Question: I want to create a web application with the following architecture:

There is some functionality, whish is encapsulated in the "Business logic" module (1). It uses MongoDB as a data store (5) and an external (command line) application (4).
The functionality of the application is brought to the end users via two channels:
1. The web application itself (2) and
2. public API (3), which allows third-party applications and mobile devices to access the business logic functionality.
The web application is written in Java and based on the Vaadin platform. Currently it runs in Jetty web server.
One important requirement: The web application should be scalable, i. e. it must be possible to increase the number of users/transactions it can service by adding new hardware.
I have following questions regarding the technical implementation of this architecture:
1. What technology can be used to implement the business logic part? What are the sensible options for creating a SCALABLE app server?
2. What web server can I choose for the web interface part (2) to make it scalable? What are the options?
3. Calculations done in the external system (4) are potentially CPU-intensive. Therefore I want to do them in an asynchronous way, i. e.
a) the user sends a request for this operation (via web interface or public API, 2 and 3 in the above image), that
b) request is put into a queue, then
c) the CPU-intensive calculations are done and
d) at some point in time the answer is sent to the user.
What technological options are there to implement this queueing (apart from JMS) ?
Thanks in advance
Dmitri
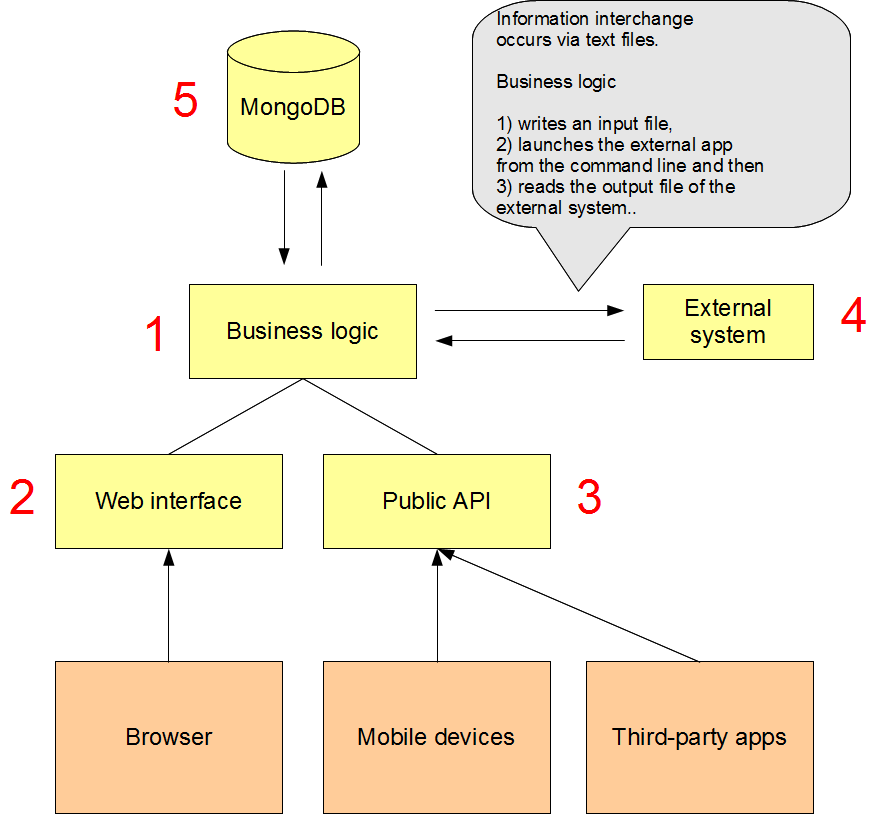
Answer: Since nobody answered my question, I'll do it myself.
From other resources I learned that following technologies can be used for implementing this architecture:
1) Spring for Business logic (1)
2) GridGain or Apache Hadoop for scaling the interactions with the external system (4)
3) Hazelcast for making the web-application scalable (2, server-sided sessions).